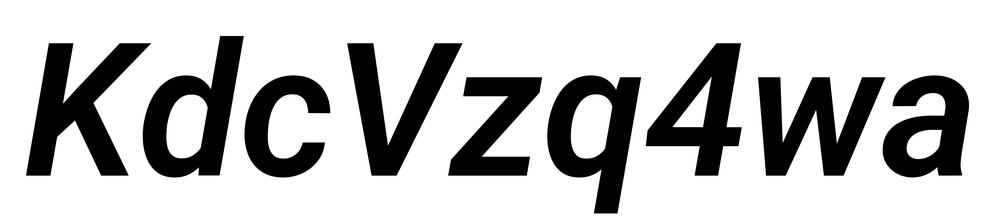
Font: Roboto-Italic_SemiBold_Italic